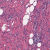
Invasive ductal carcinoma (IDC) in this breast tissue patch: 1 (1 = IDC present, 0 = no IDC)